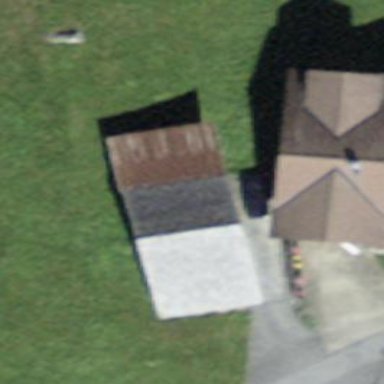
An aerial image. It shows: Rural barn.